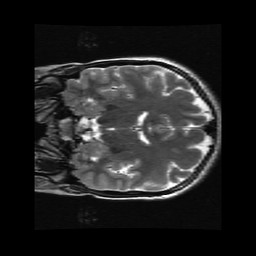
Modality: T2w
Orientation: coronal
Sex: female
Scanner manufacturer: ge
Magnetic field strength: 3 T
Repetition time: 5 s
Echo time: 0.1022 s